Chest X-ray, PA view. Patient: 4 years old, sex M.
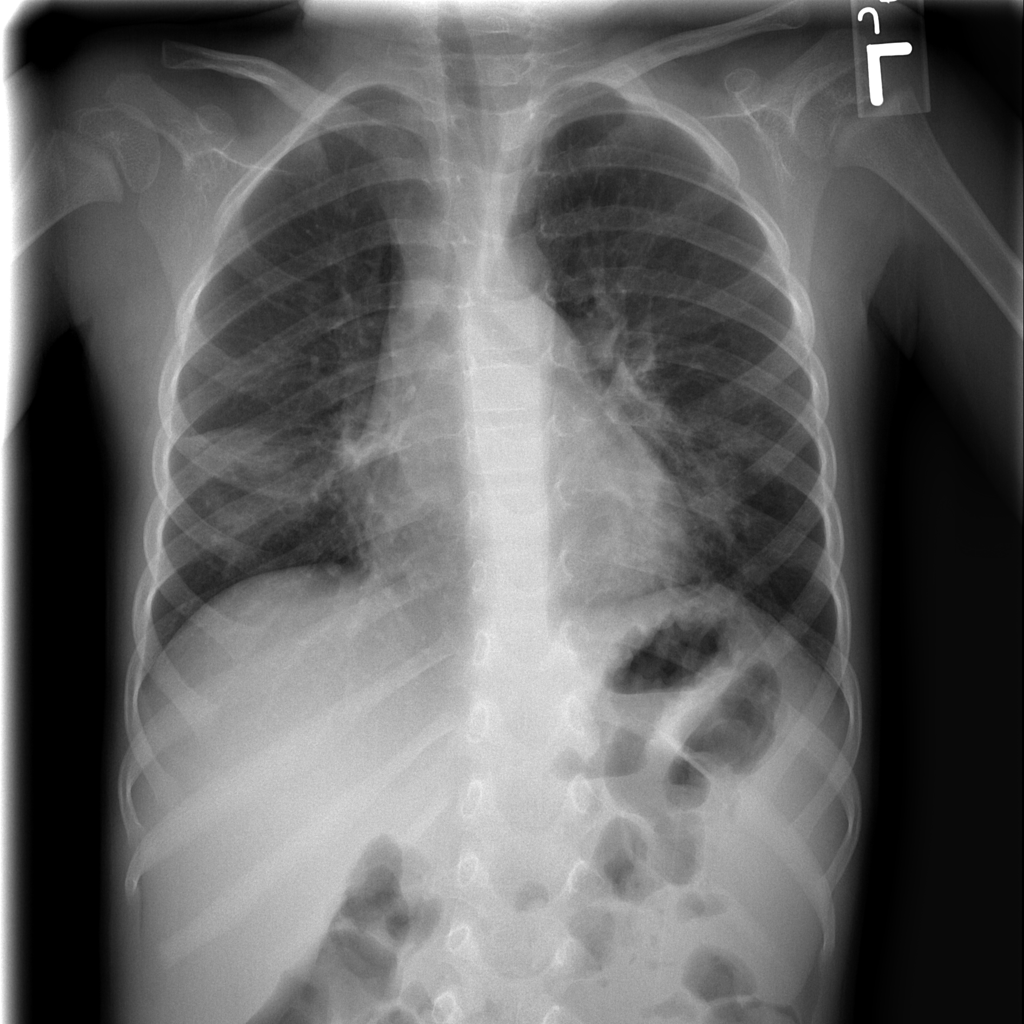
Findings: Infiltration